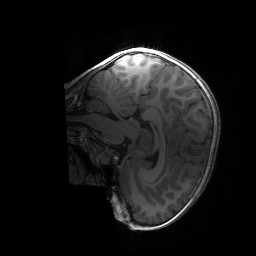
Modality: T1w
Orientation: sagittal
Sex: female
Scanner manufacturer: siemens
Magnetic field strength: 3 T
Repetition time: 1.9 s
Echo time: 0.00243 s